The picture encodes a bearing's raw vibration samples as pixel intensities in a 2-D grid. What is the most likely bearing condition (normal, inner_race, outer_race, ball)?
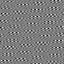
Answer: outer_race